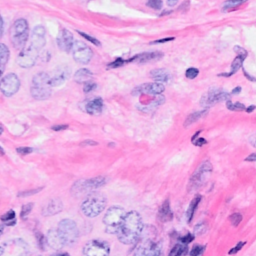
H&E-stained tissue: Breast